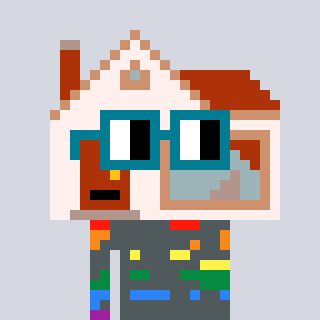
a pixel art character with square dark green glasses, a house-shaped head and a redpinkish-colored body on a cool background